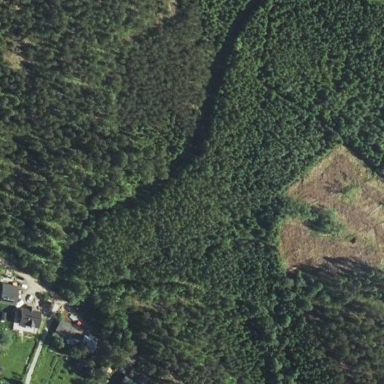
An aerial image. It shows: Forest area with mix of leaf types and cycles.